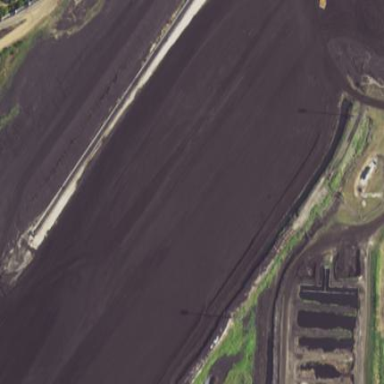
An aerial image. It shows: Coal dump landfill.